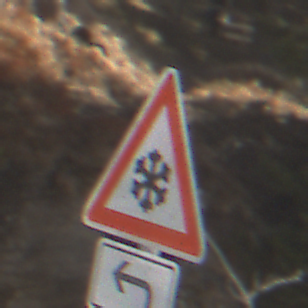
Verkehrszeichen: SchneeOderEisglaette
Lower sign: RichtungsangabeDurchPfeile2
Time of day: Midday
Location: Outdoor (Nature)
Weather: PartlyCloudy
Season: NotSpecified
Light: Natural